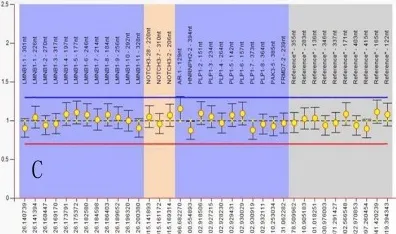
Multiplex ligand-dependent probe amplification (MLPA) experiment. III-9.
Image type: chart (chart)